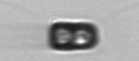
Label: Thalassiosira